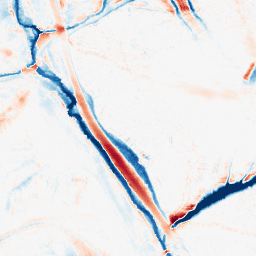
Category: morphological
Decomposition family: morphological_ellipse
Decomposition parameters: operation: average
width: 20
height: 30
Upsampling method: edge_directed
Upsampling parameters: scale: 4
Upsampling scale: 4